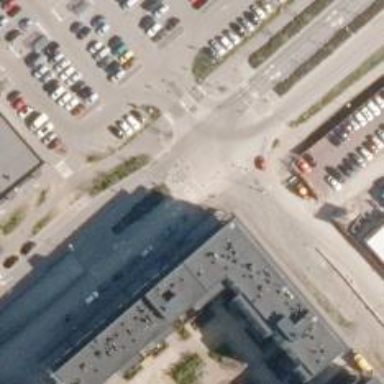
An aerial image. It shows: Marked crossing with pedestrian island.